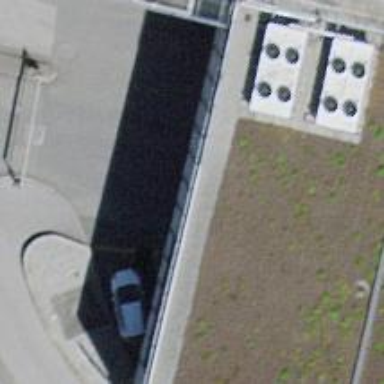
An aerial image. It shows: Parking entrance.